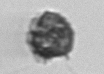
Label: Syracosphaera_pulchra